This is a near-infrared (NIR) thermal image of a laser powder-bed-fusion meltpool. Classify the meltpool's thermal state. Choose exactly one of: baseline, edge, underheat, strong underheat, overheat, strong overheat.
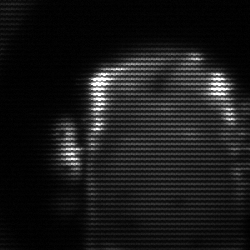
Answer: baseline